This plot shows a bearing's acceleration signal over time (raw waveform). Classify the bearing condition as one of: normal, inner_race, outer_race, ball.
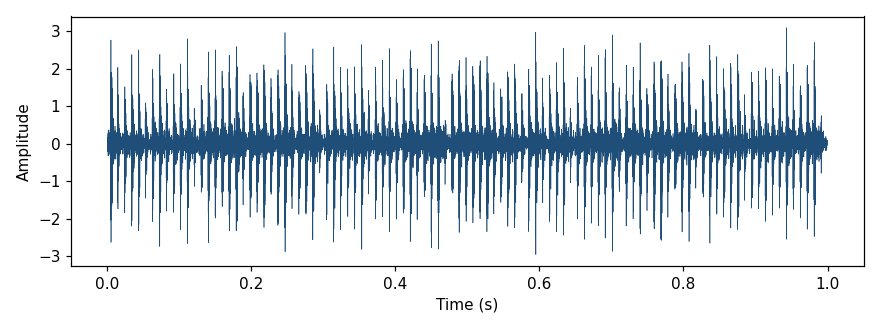
Answer: outer_race